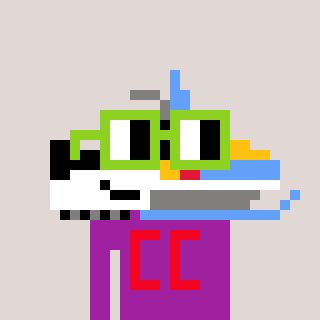
a pixel art character with square light green glasses, a snowmobile-shaped head and a magenta-colored body on a warm background